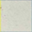
Piece: xx